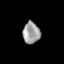
Tissue: skin
Cell type: Epithelial cells
Senescence score: 0.715
Nuclear area (px): 362
Mean DAPI intensity: 159.285